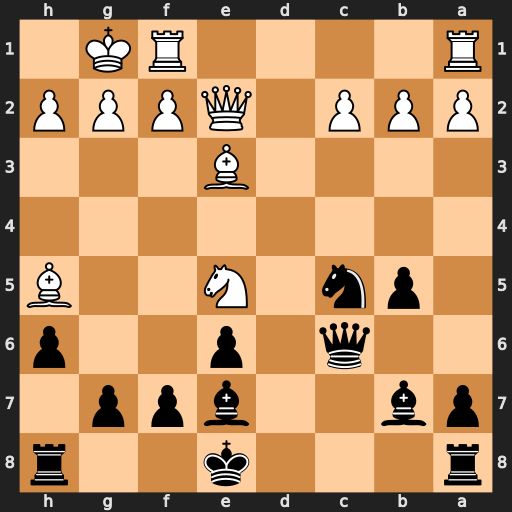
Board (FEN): r3k2r/pb2bpp1/2q1p2p/1pn1N2B/8/4B3/PPP1QPPP/R4RK1
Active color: b
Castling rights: kq
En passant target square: -
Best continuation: Qxg2#